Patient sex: M
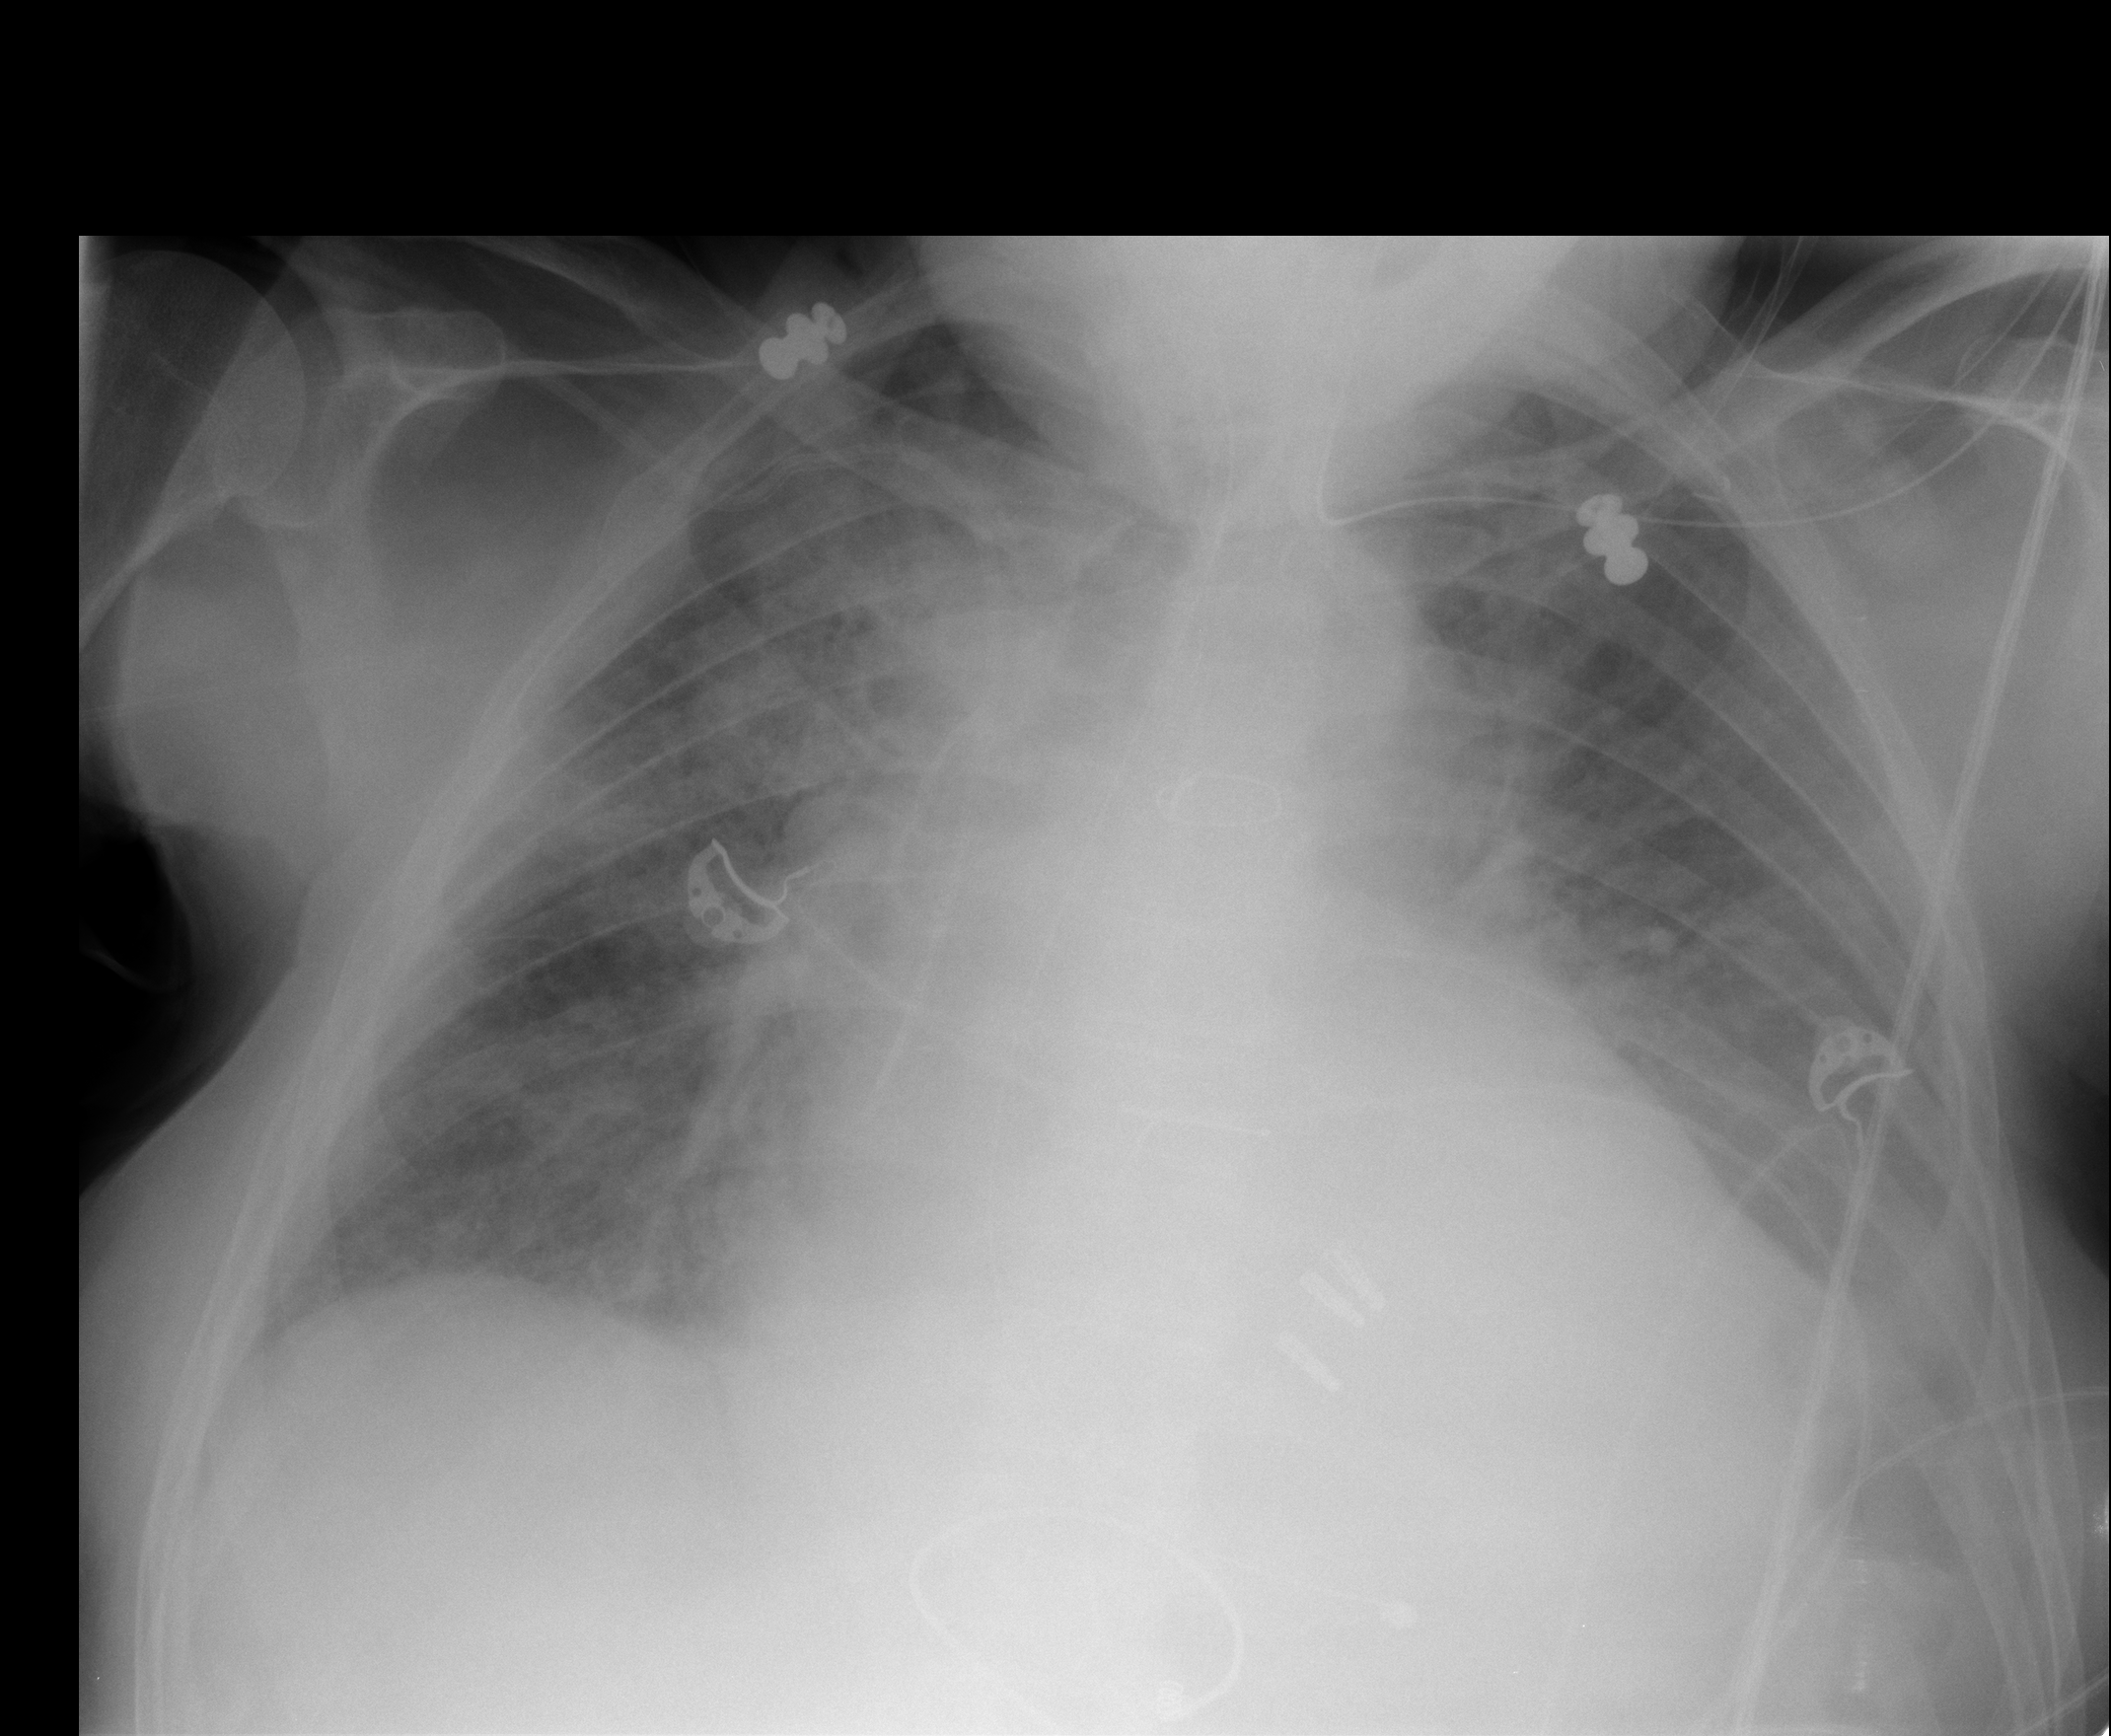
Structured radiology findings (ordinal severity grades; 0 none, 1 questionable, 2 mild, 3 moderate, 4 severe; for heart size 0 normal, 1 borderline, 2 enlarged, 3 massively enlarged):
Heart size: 3
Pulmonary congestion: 3
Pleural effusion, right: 1
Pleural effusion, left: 2
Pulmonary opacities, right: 2
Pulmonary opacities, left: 2
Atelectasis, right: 2
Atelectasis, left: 2